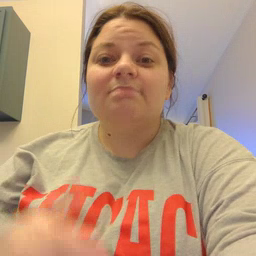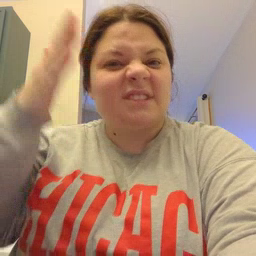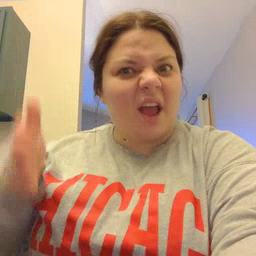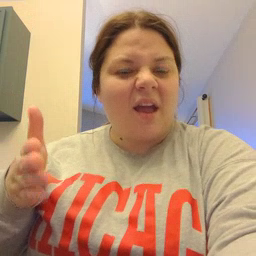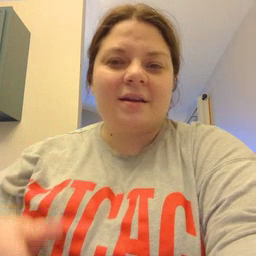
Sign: beside